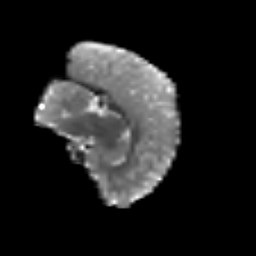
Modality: T2w
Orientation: sagittal
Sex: male
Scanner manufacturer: siemens
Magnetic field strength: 3 T
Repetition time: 5 s
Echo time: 0.071 s